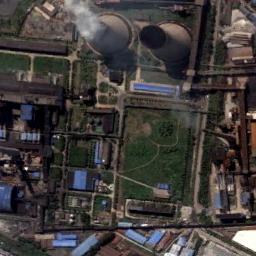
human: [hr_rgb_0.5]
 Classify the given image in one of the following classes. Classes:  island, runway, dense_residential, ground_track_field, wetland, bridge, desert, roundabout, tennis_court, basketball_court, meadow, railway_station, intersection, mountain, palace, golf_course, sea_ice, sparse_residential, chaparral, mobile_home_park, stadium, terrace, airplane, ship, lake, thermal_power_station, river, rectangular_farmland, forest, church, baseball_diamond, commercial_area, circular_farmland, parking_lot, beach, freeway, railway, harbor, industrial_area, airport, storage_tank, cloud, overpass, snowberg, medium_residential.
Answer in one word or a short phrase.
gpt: thermal_power_station